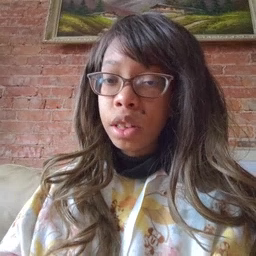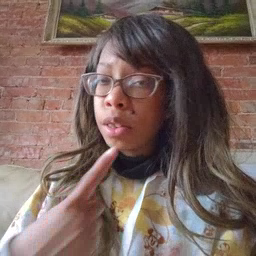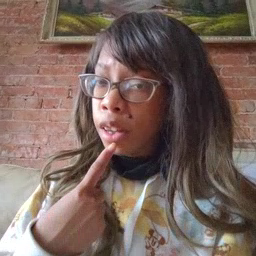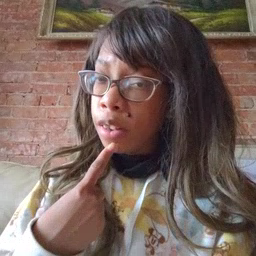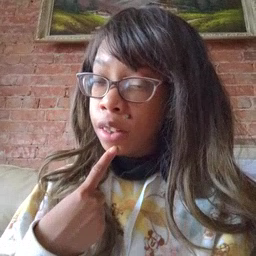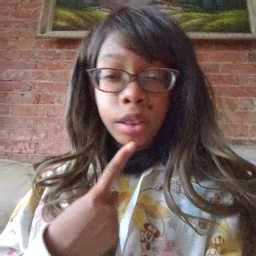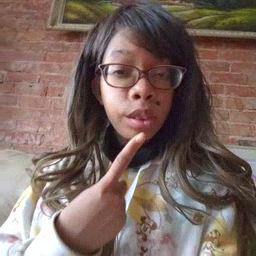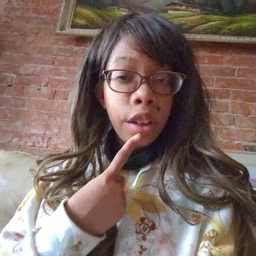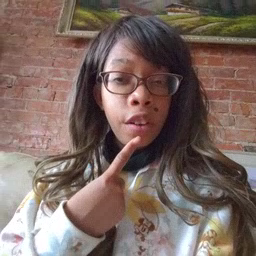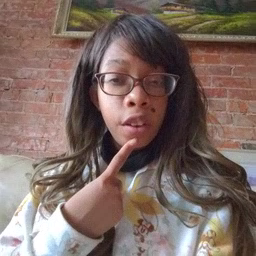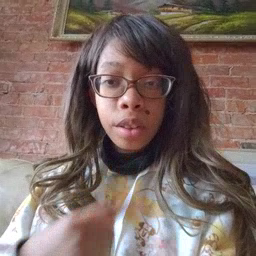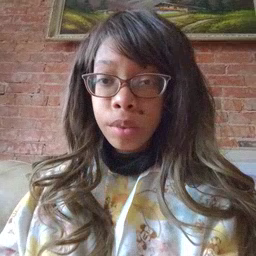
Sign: say